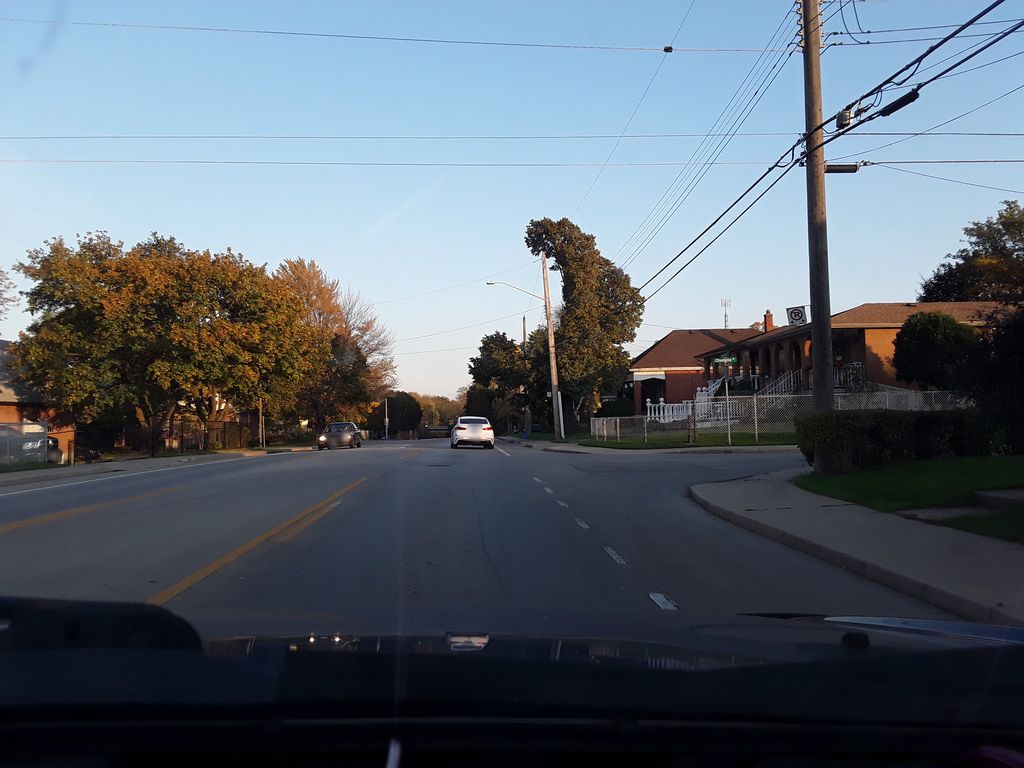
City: hamilton